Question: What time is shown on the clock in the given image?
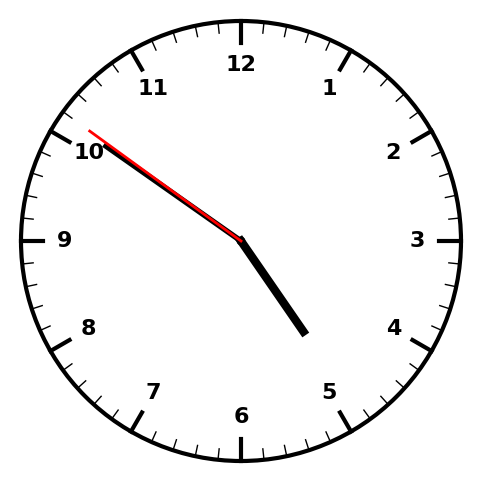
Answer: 04:50:51